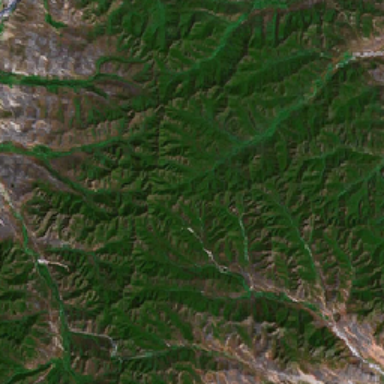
This is mountainous area .